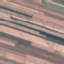
Land use / land cover: AnnualCrop